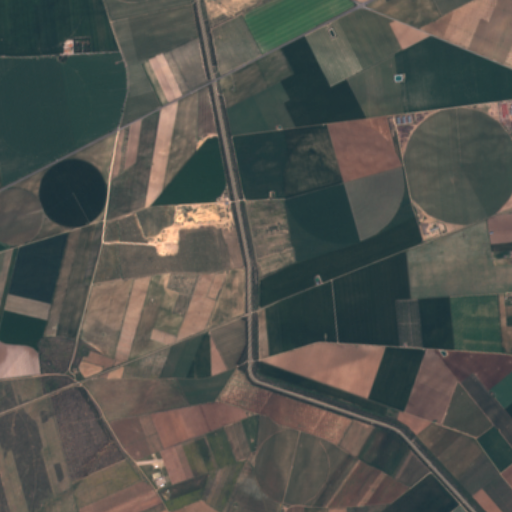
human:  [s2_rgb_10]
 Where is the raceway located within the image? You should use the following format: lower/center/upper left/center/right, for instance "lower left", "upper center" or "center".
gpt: The raceway is located in the lower left of the image.
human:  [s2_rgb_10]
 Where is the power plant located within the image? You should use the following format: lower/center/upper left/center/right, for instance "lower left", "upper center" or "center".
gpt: There is no power plant in the image.